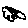
Label: cloud